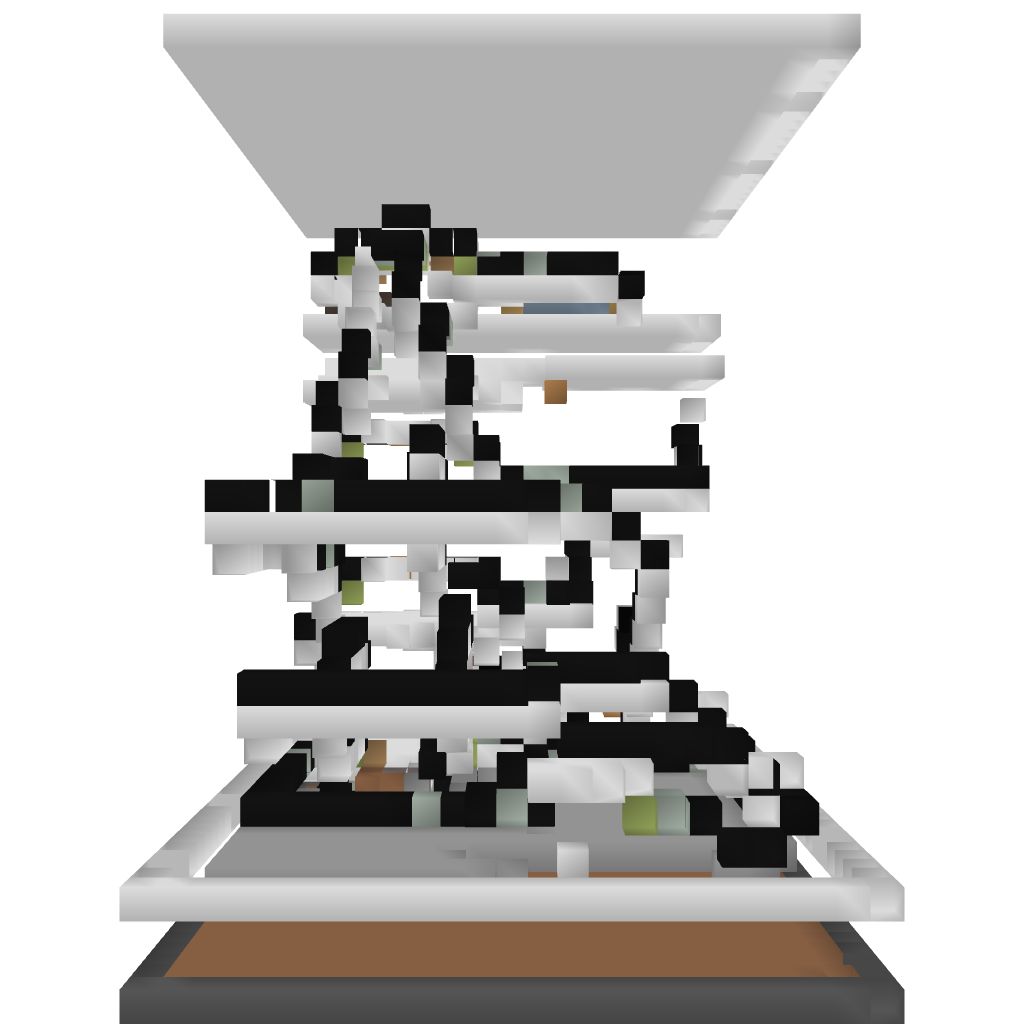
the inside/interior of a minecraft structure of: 3 story high elevator